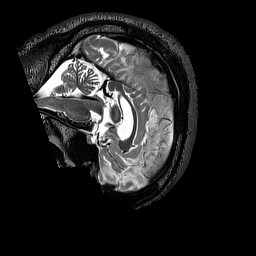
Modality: T2w
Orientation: sagittal
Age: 42
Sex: male
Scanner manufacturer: siemens
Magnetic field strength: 3 T
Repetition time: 3.2 s
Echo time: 0.567 s